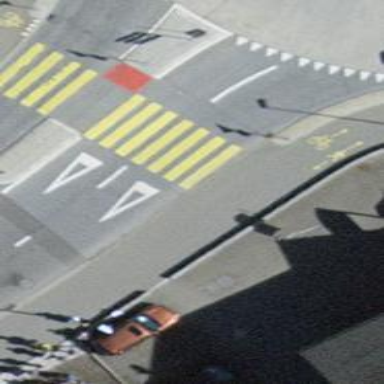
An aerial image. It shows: Marked crossing with zebra markings on the road.